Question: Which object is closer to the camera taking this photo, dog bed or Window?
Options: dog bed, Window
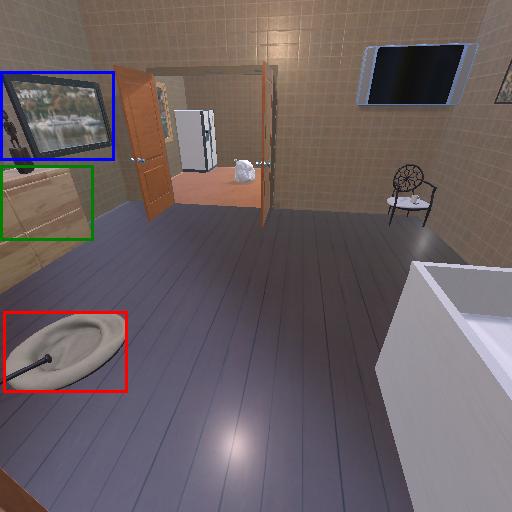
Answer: dog bed